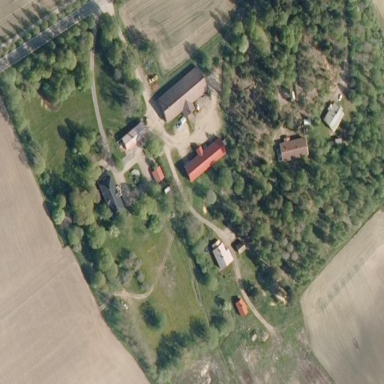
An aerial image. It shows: Farmyard area.